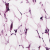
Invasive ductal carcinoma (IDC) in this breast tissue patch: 0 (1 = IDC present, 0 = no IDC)